Question: Count the number of objects in the diagram.
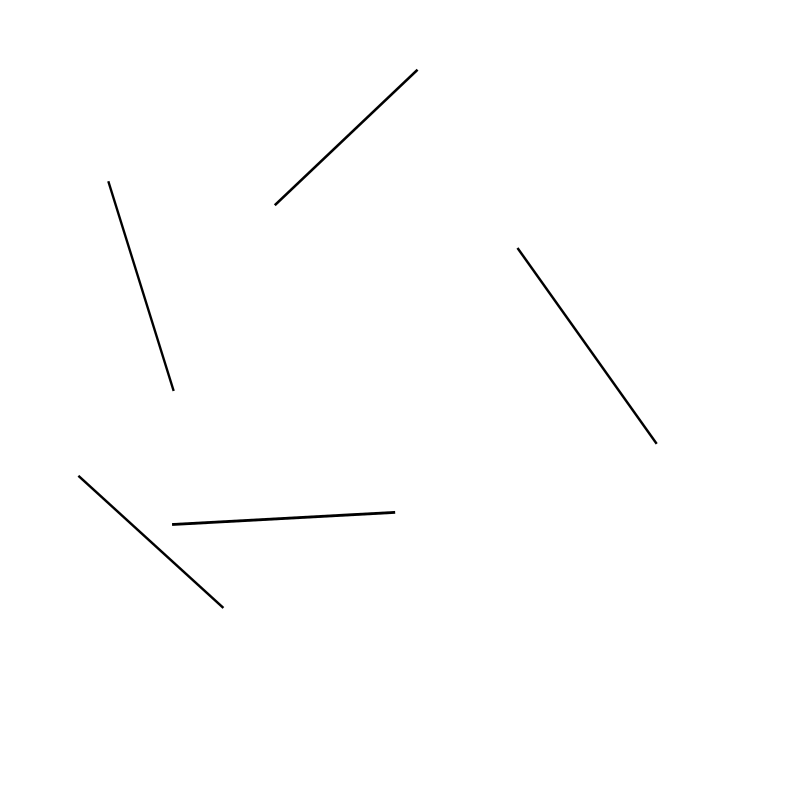
Answer: 5